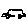
Label: car